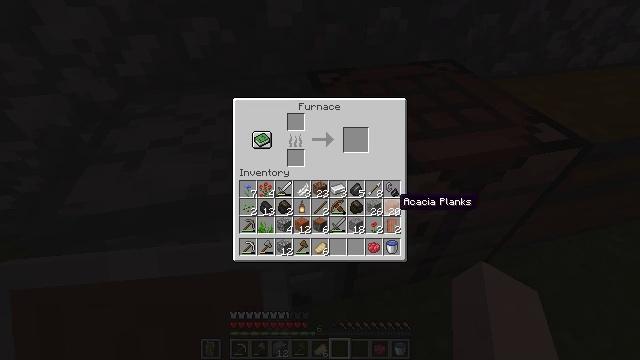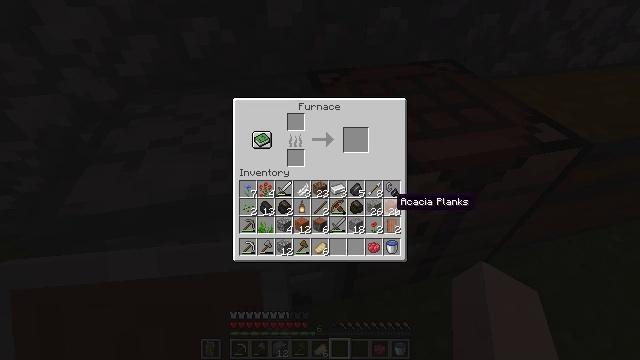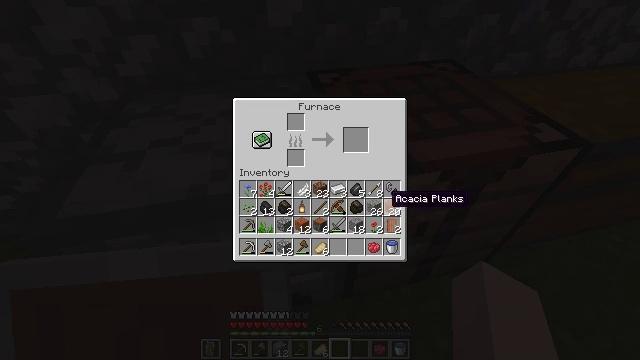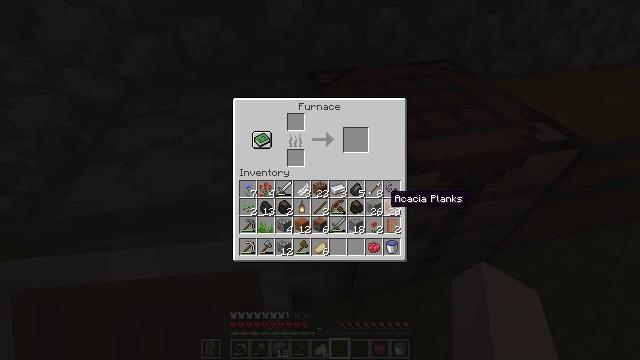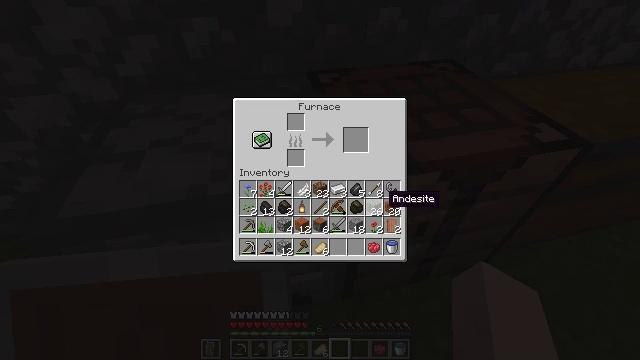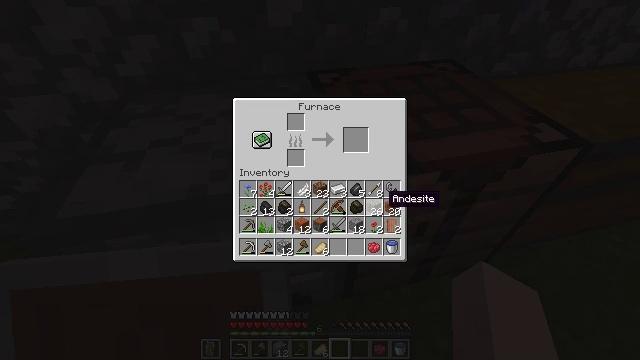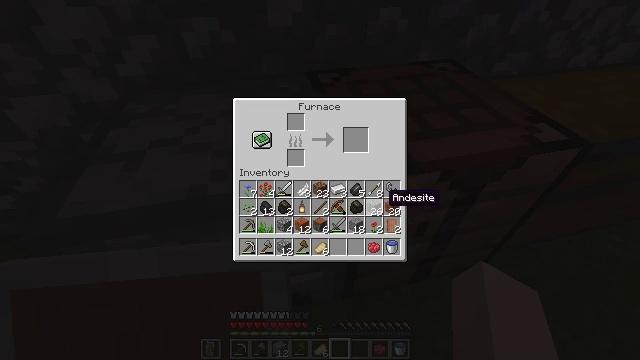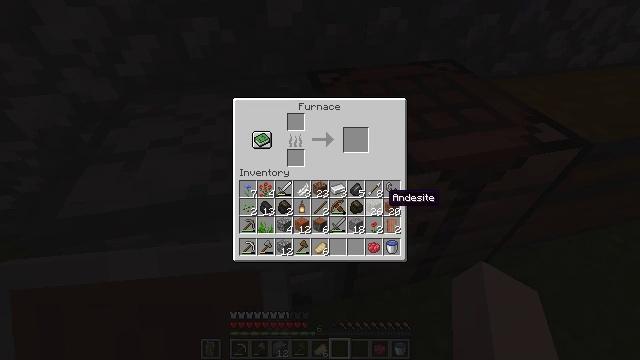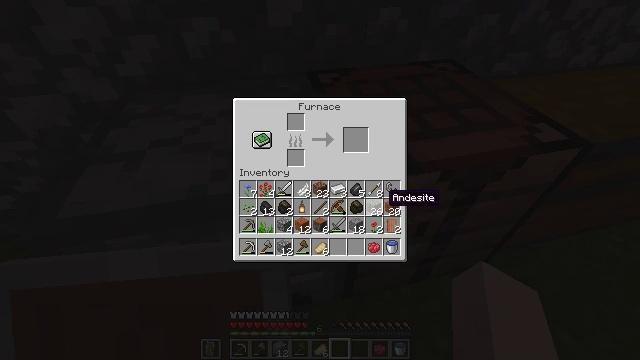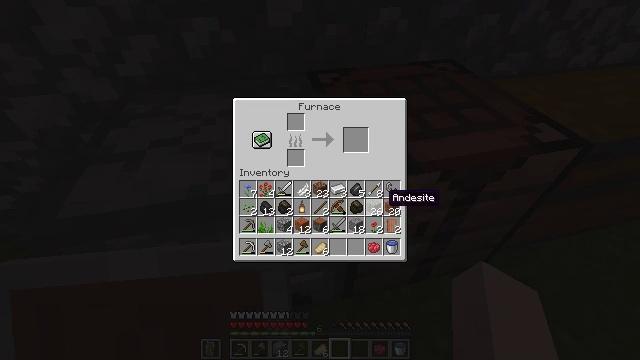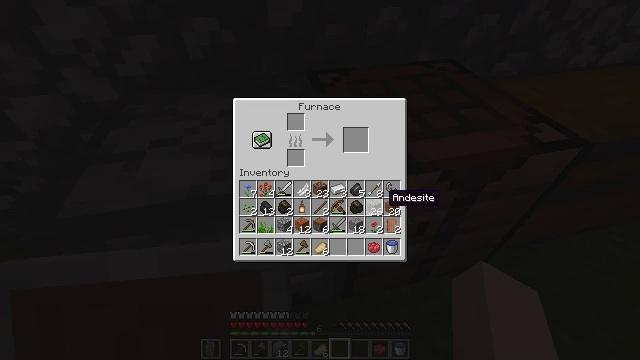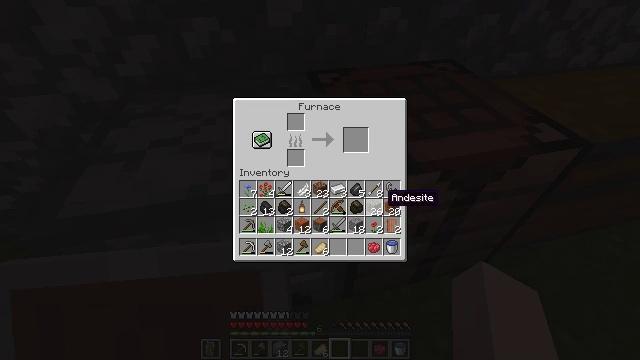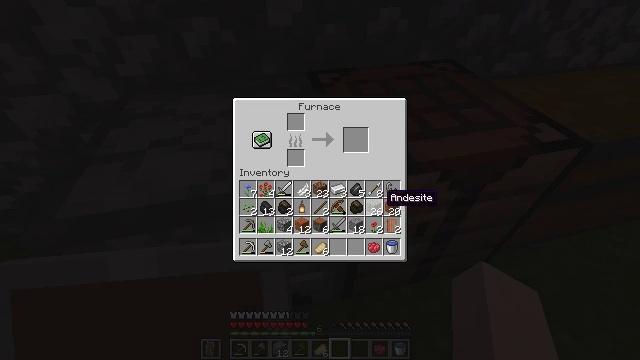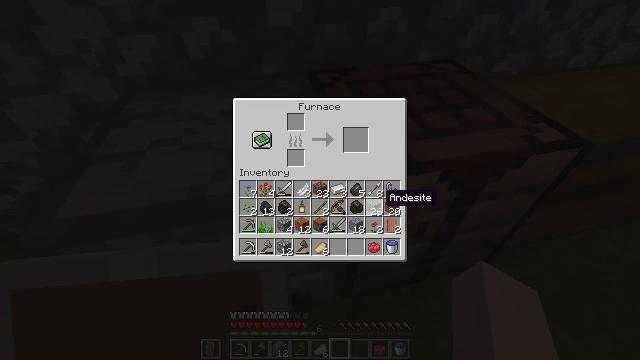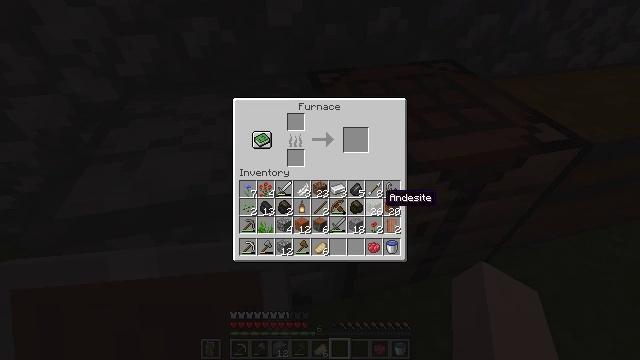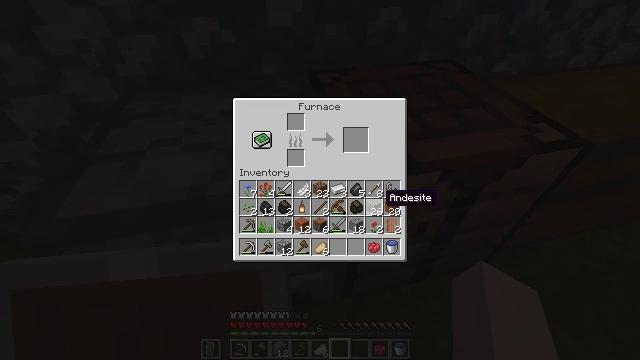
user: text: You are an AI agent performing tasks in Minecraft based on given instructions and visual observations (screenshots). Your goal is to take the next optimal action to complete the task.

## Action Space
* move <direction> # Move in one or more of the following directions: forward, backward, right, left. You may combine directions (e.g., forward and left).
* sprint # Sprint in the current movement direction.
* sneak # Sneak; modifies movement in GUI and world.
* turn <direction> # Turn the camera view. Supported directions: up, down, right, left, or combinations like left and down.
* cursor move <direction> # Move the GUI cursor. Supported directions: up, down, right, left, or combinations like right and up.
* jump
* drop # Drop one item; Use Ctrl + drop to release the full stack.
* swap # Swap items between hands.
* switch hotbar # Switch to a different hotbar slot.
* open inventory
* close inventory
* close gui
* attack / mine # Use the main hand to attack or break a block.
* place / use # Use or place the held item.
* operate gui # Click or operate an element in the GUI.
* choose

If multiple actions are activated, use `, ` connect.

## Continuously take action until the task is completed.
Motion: motion action
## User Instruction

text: Create an acacia pressure plate on the crafting table.
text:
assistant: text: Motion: no_op
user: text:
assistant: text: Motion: no_op
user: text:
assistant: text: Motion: no_op
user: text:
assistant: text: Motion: no_op
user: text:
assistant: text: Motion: no_op
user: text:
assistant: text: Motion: no_op
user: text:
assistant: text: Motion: no_op
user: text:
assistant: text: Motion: no_op
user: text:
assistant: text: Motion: no_op
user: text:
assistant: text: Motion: no_op
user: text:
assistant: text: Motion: no_op
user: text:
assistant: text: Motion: no_op
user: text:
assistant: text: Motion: no_op
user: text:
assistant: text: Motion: no_op
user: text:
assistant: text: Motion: no_op
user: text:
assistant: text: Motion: no_op
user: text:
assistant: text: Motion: no_op
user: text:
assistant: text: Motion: no_op
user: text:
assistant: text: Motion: cursor move left
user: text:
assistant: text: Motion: no_op
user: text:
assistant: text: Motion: no_op
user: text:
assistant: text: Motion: no_op
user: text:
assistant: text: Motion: no_op
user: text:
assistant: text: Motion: cursor move left
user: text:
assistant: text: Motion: cursor move left
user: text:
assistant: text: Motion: cursor move left
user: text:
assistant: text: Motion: cursor move left
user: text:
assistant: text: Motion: no_op
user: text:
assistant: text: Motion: no_op
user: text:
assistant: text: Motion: no_op